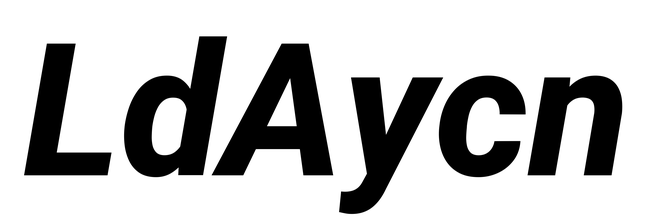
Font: Roboto-Italic_ExtraBold_Italic